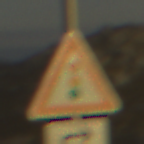
Verkehrszeichen: Lichtzeichenanlage
Zusatzzeichen unten: RichtungsangabeDurchPfeile5
Umgebung: Outdoor, Nature
Tageszeit: SunriseSunset
Wetter: PartlyCloudy
Licht: Natural
Jahreszeit: Summer
Kontrast: HighContrast